Question: I have an android app where the user has to enter his name by using Input with an AlertDialog, and I am wondering if its possible to prevent the user from entering other languages except English.

here is the code that I use:
AlertDialog.Builder alert = new AlertDialog.Builder(this);
'''
alert.setTitle("Title");
alert.setMessage("Message");
// Set an EditText view to get user input
final EditText input = new EditText(this);
alert.setView(input);
alert.setPositiveButton("Ok", new DialogInterface.OnClickListener() {
public void onClick(DialogInterface dialog, int whichButton) {
Editable value = input.getText();
// Do something with value!
}
});
alert.setNegativeButton("Cancel", new DialogInterface.OnClickListener() {
public void onClick(DialogInterface dialog, int whichButton) {
// Canceled.
}
});
alert.show();
}
'''
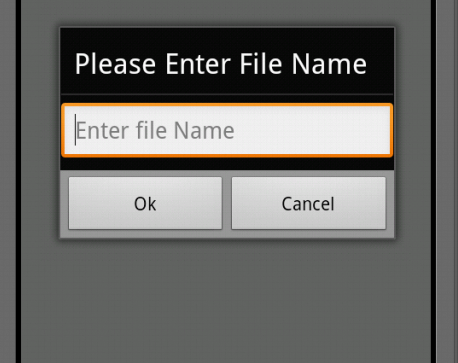
Answer: try with this attribute , with edittext
> '''
android:digits="abcdefghijklmnopqrstuvwxyzABCDEFGHIJKLMNOPQRSTUVWXYZ"
'''
with java code
> '''
editText.setKeyListener(DigitsKeyListener.getInstance("abcdefghijklmnopqrstuvwxyzABCDEFGHIJKLMNOPQRSTUVWXYZ"));
'''